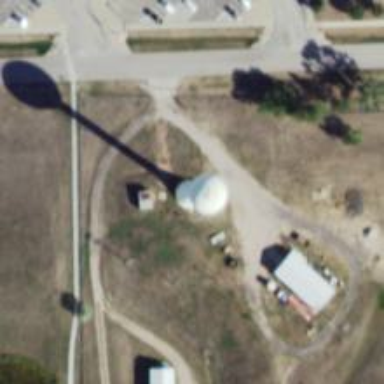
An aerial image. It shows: Water tower that is man-made.